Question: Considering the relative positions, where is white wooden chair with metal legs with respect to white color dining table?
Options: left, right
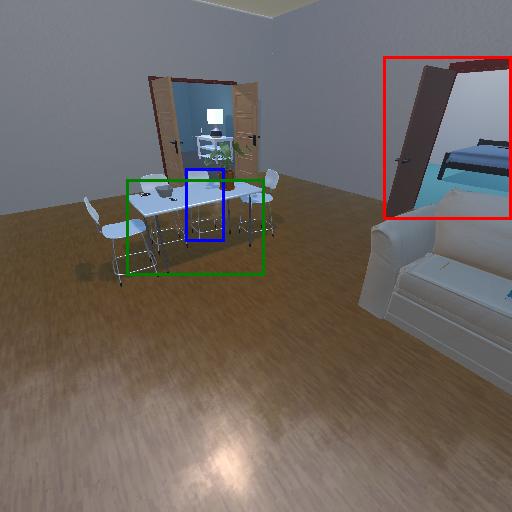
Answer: left